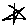
Label: star